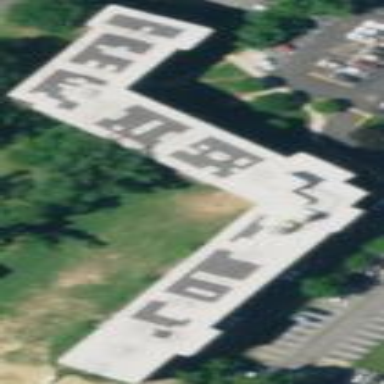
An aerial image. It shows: Building with flat roof.